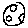
Label: moon